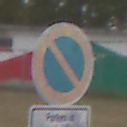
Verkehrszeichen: EingeschraenktesHalteverbot
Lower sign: SonstigeBeschraenkungen1
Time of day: Midday
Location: Outdoor (Suburban)
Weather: Overcast
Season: NotSpecified
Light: Natural